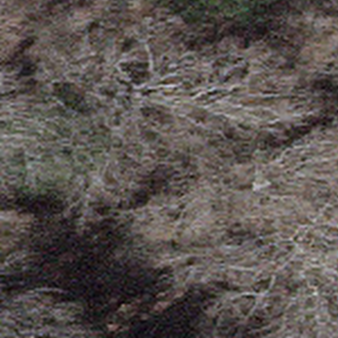
Label: other